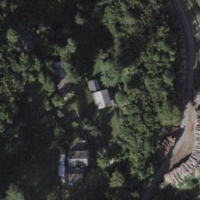
EUNIS habitat code: 41
Species observed at this site:
Allium carinatum
Asplenium septentrionale
Aphrophora alni
Melanargia galathea
Lasiommata megera
Garrulus glandarius
Erebia aethiops
Barbitistes obtusus
Gomphocerippus rufus
Trifolium hybridum